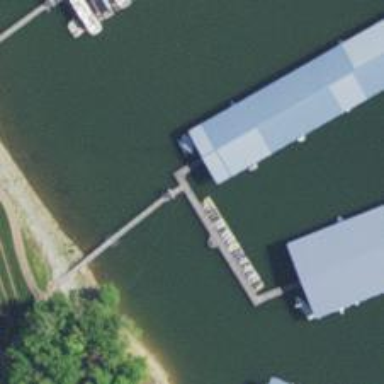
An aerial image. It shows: Man-made pier.